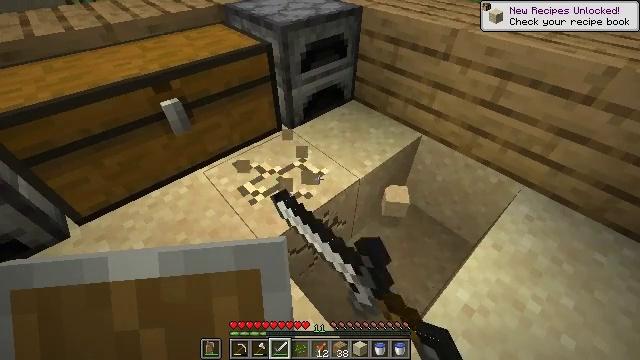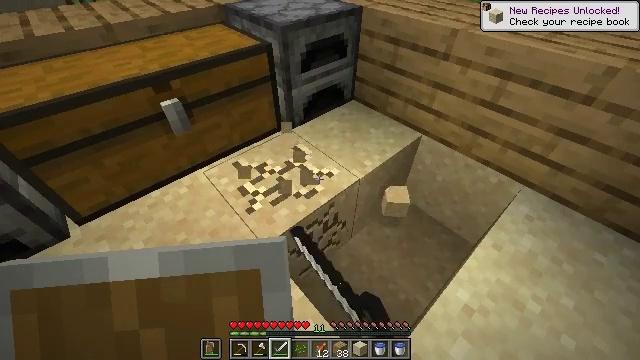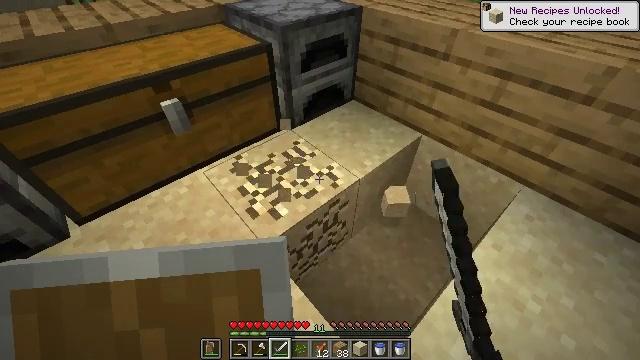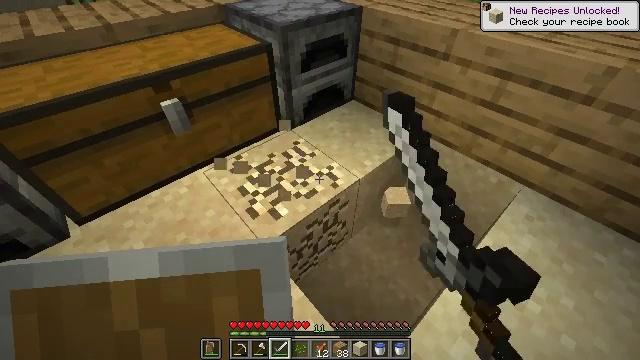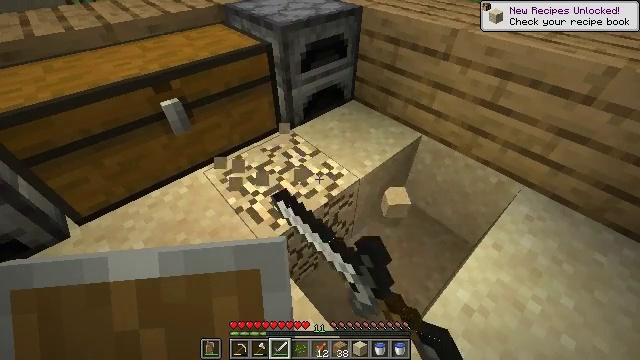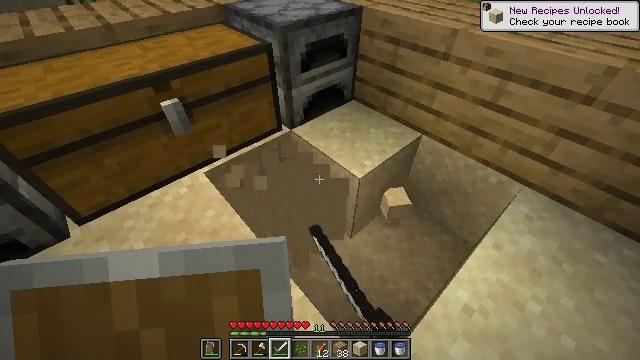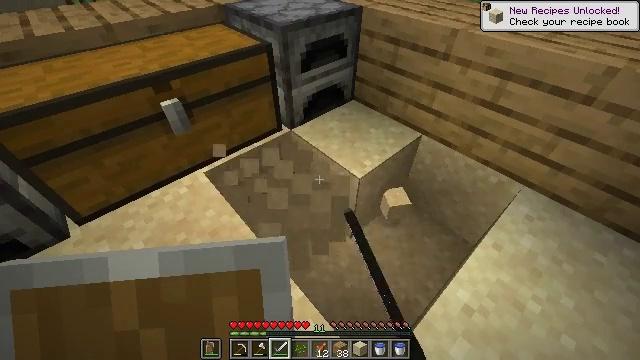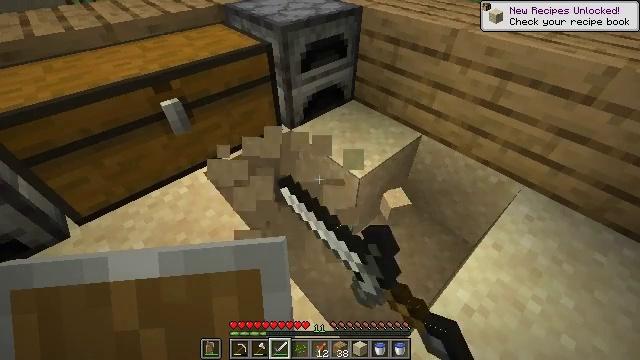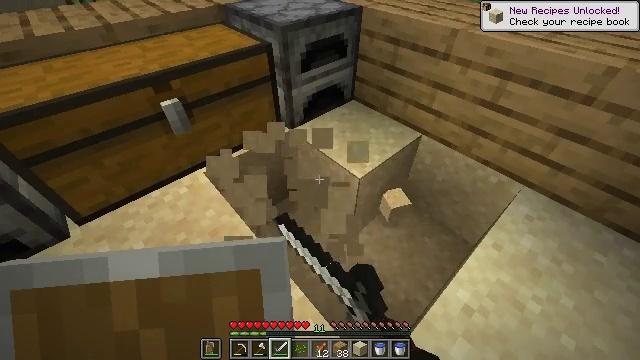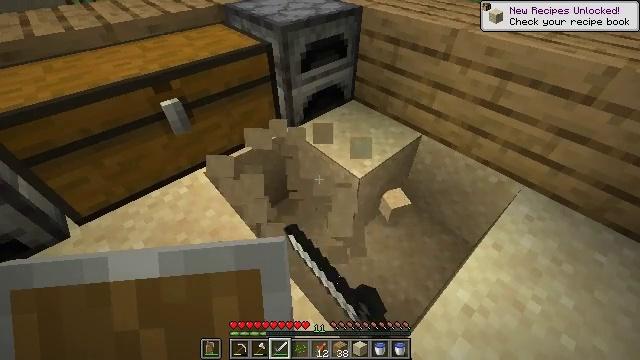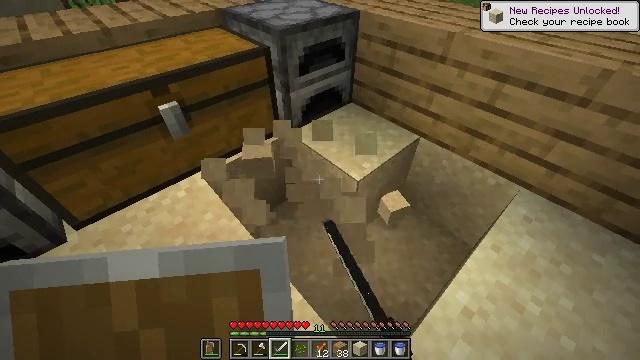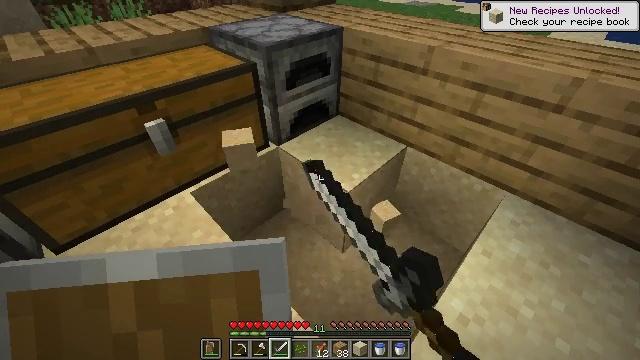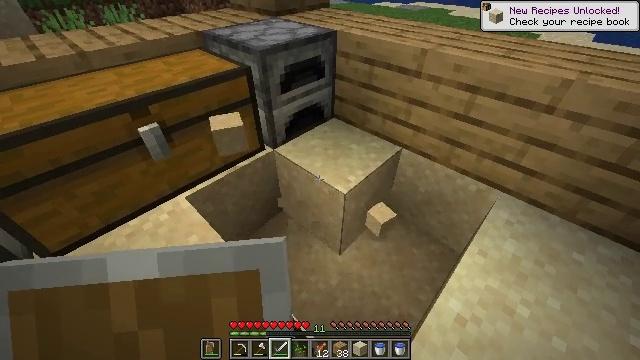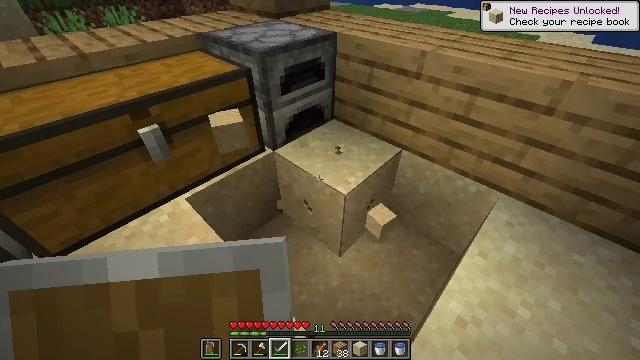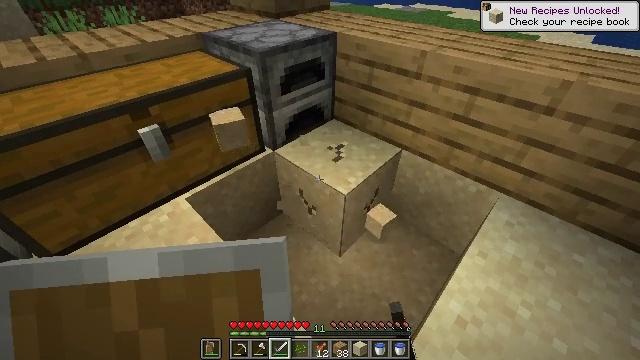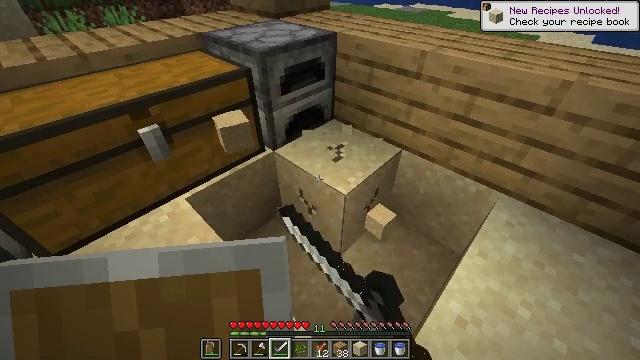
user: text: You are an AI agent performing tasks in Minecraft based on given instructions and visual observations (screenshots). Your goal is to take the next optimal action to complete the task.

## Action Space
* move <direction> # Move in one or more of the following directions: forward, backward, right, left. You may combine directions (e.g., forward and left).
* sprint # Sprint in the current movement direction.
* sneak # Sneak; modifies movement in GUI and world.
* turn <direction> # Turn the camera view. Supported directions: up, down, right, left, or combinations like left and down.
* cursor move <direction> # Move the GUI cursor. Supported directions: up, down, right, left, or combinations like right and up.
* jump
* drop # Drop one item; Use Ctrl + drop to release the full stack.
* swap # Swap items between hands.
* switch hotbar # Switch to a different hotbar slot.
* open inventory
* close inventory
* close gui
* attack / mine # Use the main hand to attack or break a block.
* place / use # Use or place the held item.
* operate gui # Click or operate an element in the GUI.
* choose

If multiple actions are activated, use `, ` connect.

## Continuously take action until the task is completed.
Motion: motion action
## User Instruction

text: Dig up some sand.
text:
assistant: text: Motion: attack / mine
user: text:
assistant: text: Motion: attack / mine
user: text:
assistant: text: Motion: attack / mine
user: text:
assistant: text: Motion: attack / mine
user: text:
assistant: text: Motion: attack / mine
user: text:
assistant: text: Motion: attack / mine
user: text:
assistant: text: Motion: attack / mine
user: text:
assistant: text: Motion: attack / mine
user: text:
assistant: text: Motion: attack / mine
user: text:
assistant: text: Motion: attack / mine
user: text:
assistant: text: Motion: turn right and up, attack / mine
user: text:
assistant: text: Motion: turn right, attack / mine
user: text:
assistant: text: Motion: attack / mine
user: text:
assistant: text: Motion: attack / mine
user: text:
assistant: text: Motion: attack / mine
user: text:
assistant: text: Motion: attack / mine
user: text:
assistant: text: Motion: attack / mine
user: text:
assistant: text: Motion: attack / mine
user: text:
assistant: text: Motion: attack / mine
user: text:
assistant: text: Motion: attack / mine
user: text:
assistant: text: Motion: attack / mine
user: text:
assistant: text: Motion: attack / mine
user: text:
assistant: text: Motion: attack / mine
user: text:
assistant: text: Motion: attack / mine
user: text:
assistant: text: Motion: attack / mine
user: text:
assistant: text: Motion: attack / mine
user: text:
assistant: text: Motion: attack / mine
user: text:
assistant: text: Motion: attack / mine
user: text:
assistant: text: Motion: attack / mine
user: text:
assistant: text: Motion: attack / mine